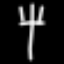
Label: fork